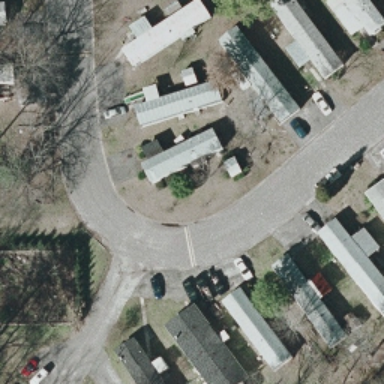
Some mobile homes are arranged haphazardly in the mobile home park .